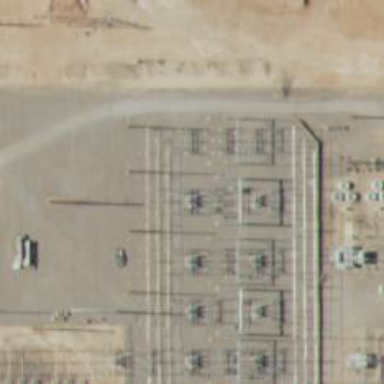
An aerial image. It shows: Switch used for power control.